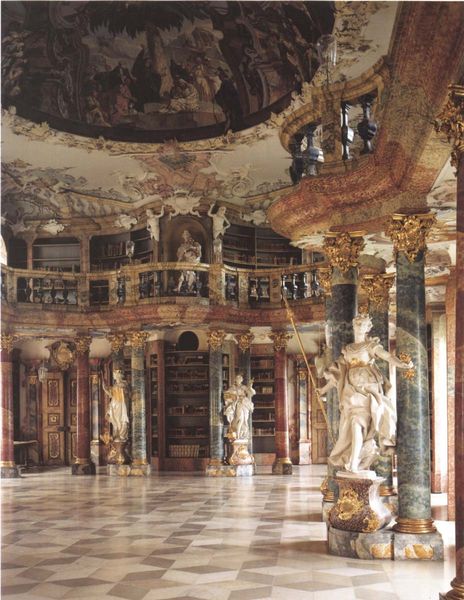
Titel: Kloster Wiblingen
Künstler: Christian Wiedemann
Standort: Ulm, Kloster Wiblingen (EU - D - BW)
Schlagwörter: blau, gemälde, frauen, kleid, lampe, marmor, raum, säule, säulen, tür, zimmer, rot, schloss, architektur, barock, sockel, brüstung, boden, gold, decke, oval, skulptur, statue, balkon, bücher, fußboden, parkett, empore, saal, figuren, kuppel, lanze, stuck, geländer, galerie, foto, fotografie, loggia, kloster, religion, balustrade, mosaik, allegorie, kapitell, skulpturen, statuen, voluten, fresken, religiös, ballustrade, bibliothek, regale, speer, deckengemälde, fresko, abtei, prunk, steinboden, vergoldung, deckenmalerei, deckenfresko, gedrehte säulen, marmorsäule, lesesaal, ragle, staturen, marmorsäile, quadratische fliesen